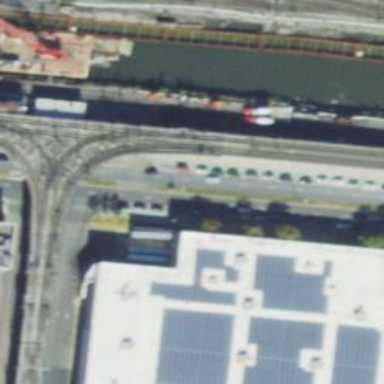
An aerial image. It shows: Bridge for light rail electrified with contact line.